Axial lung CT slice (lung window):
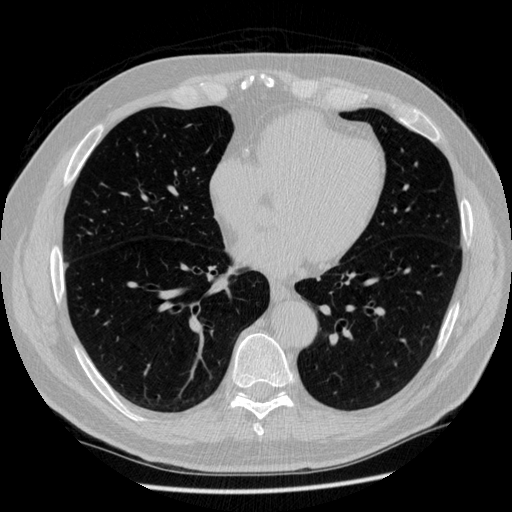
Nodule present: no